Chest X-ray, PA view. Patient: 39 years old, sex F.
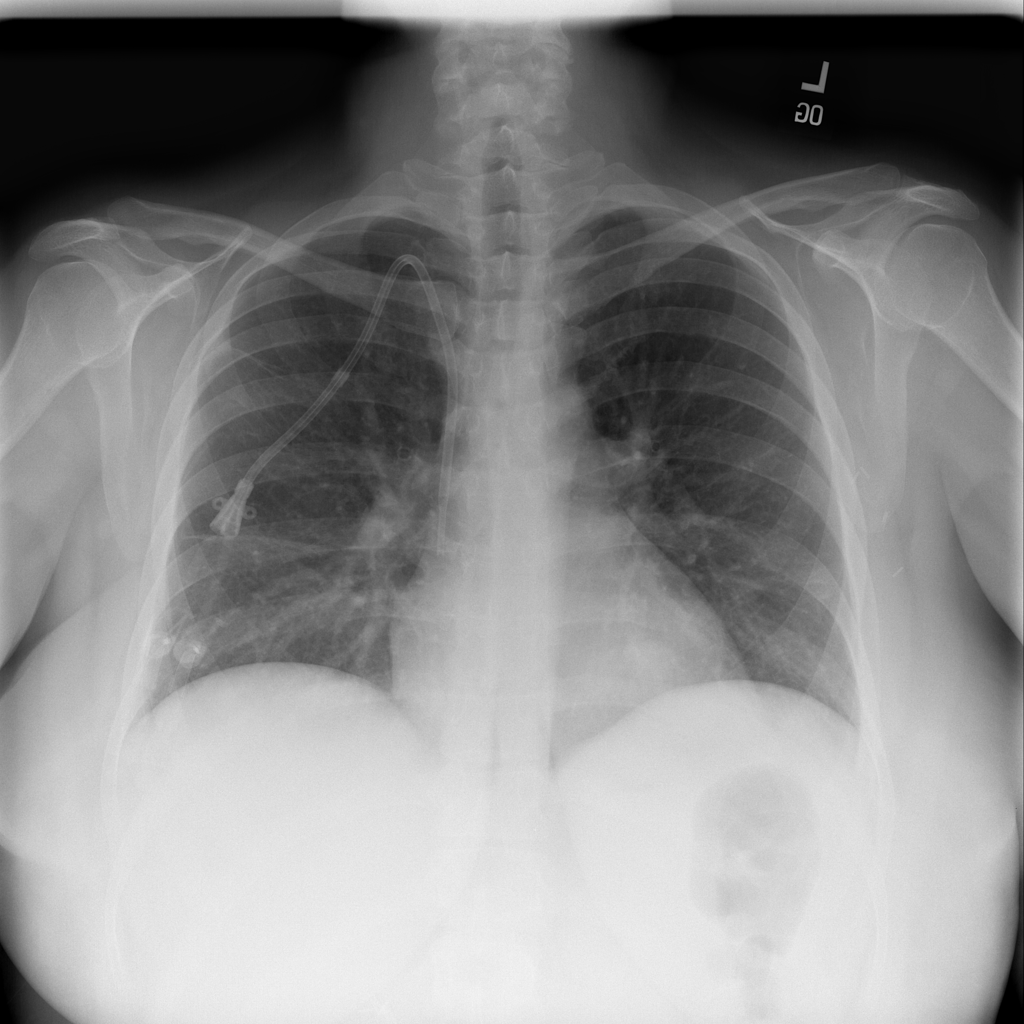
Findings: No Finding